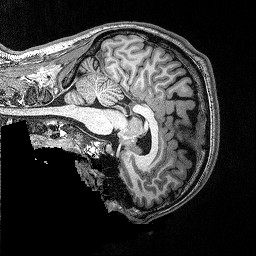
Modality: T1w
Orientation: sagittal
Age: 24
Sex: male
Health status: healthy
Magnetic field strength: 3 T
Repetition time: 2.53 s
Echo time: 0.00331 s